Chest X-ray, AP view. Patient: 54 years old, sex M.
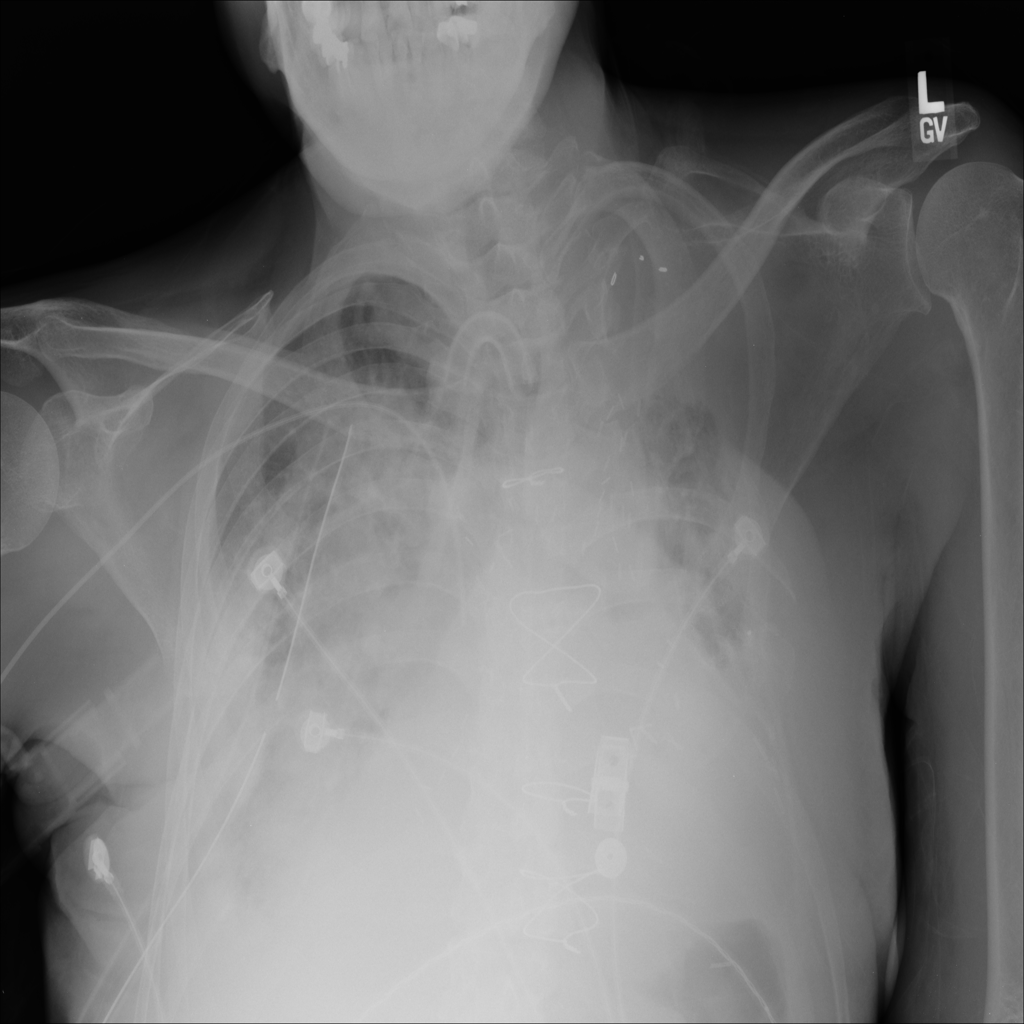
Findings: Infiltration, Mass